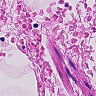
Metastatic tissue present: no